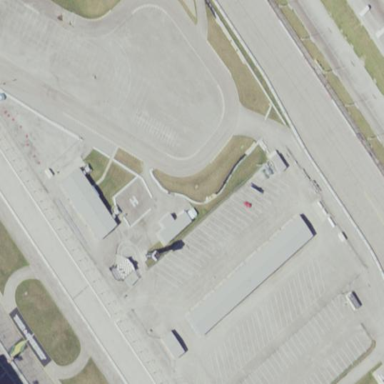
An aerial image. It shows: Asphalt raceway designed for motor sports.